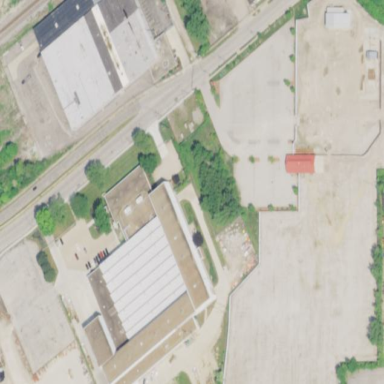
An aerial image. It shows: Industrial building.